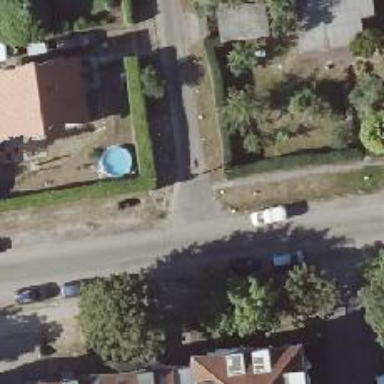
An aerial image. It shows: Smooth asphalt road in residential area.